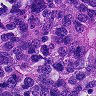
Metastatic tissue present: yes